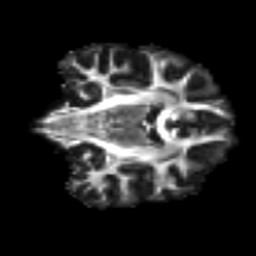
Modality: FA
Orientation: coronal
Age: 28
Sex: female
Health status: ill
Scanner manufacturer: siemens
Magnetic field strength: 3 T
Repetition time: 6.5 s
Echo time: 0.062 s